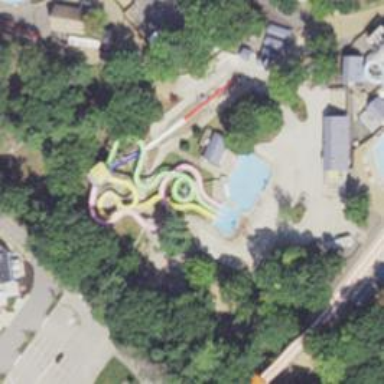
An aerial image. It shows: Water slide attraction.